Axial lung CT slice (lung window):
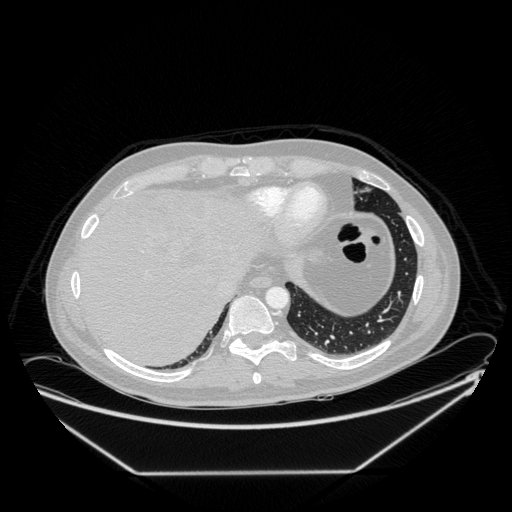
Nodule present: no